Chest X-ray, AP view. Patient: 47 years old, sex M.
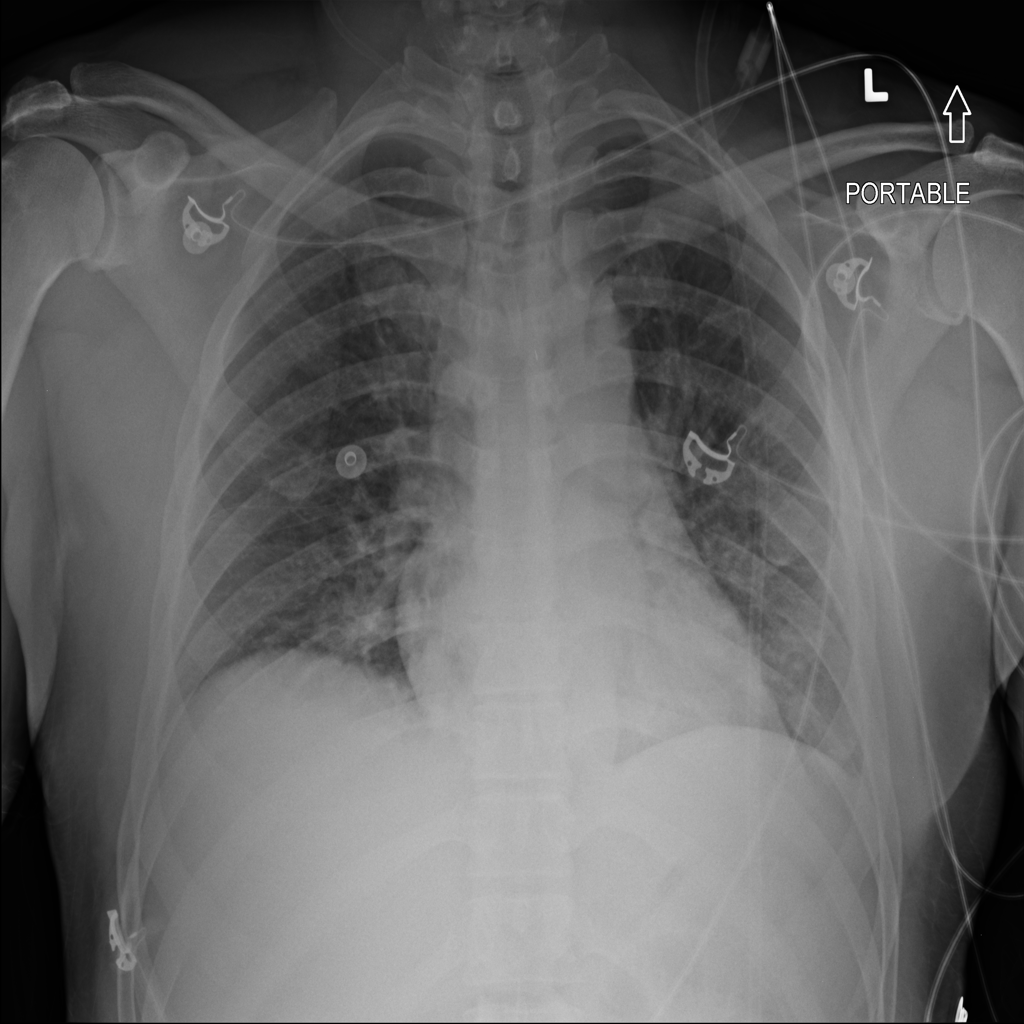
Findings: Infiltration